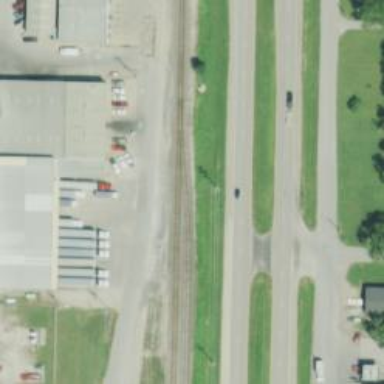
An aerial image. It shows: Railway spur junction.